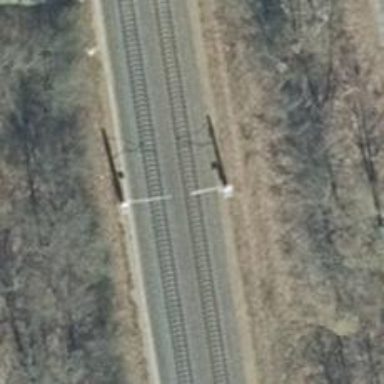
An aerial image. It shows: Milestone along the railway with catenary mast.